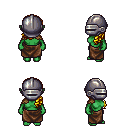
a pixel art fantasy rpg character, female body template, orc, green skin, leather shoulder armor, robe skirt, blonde left-swept hairstyle, metal helm, four views (front, back, left, right), 2x2 character sprite sheet, small pixel art, hard edges, no anti-aliasing